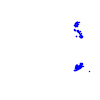
Particle: kaon